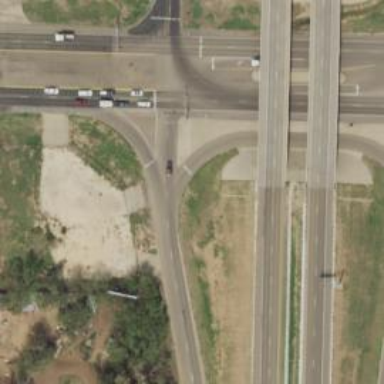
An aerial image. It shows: Trunk link highway.